RGB frame:
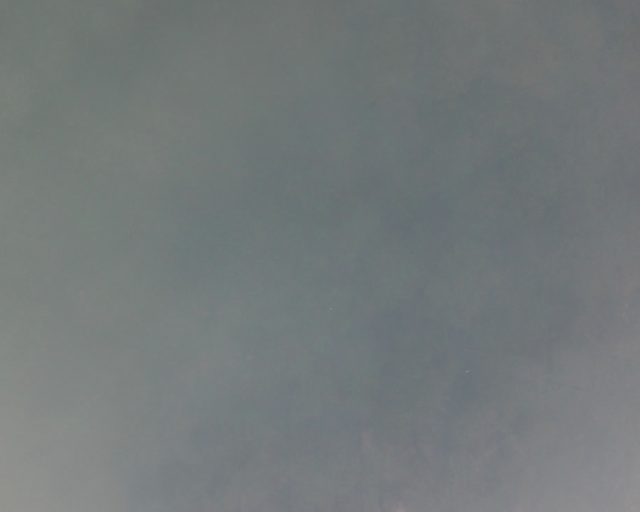
Thermal frame:
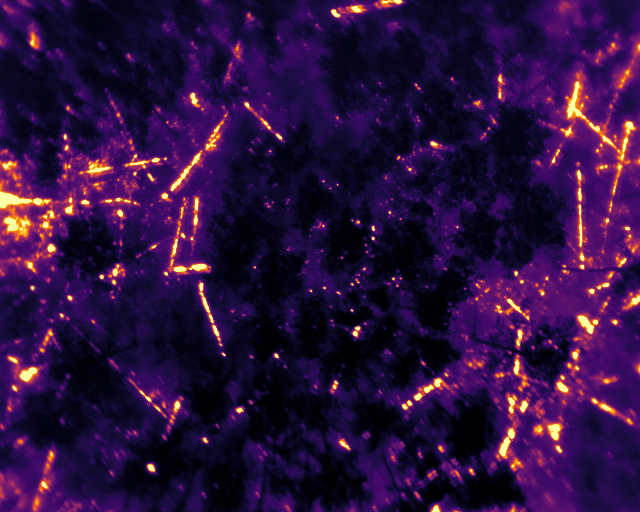
Captured: 2026-02-27 02:40:37
Pixels at or above 80 °C: 6673 (fraction of frame: 0.02036)